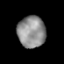
Tissue: prostate
Cell type: T cells
Senescence score: 0.348
Nuclear area (px): 860
Mean DAPI intensity: 142.633